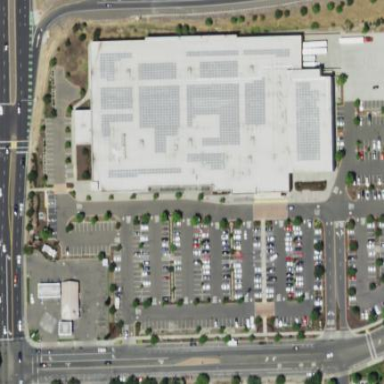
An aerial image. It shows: Retail area.